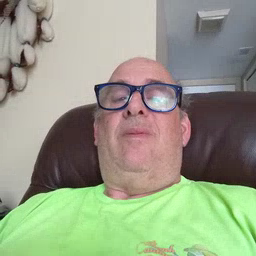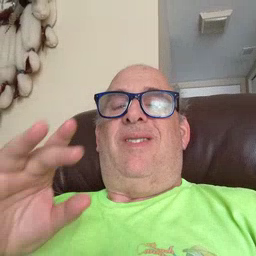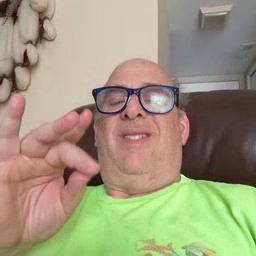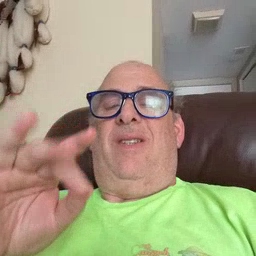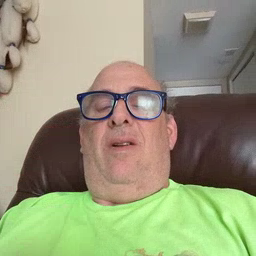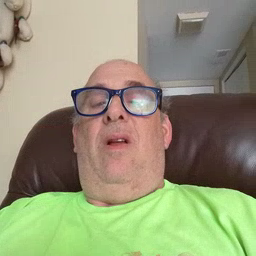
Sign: sticky